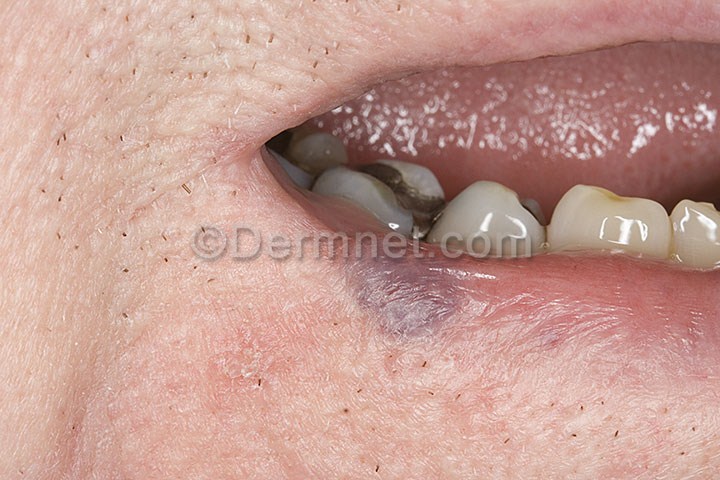
Disease: Vascular Tumors